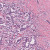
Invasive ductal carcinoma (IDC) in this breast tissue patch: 1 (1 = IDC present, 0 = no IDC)